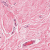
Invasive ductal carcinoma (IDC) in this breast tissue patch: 0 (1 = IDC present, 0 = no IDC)